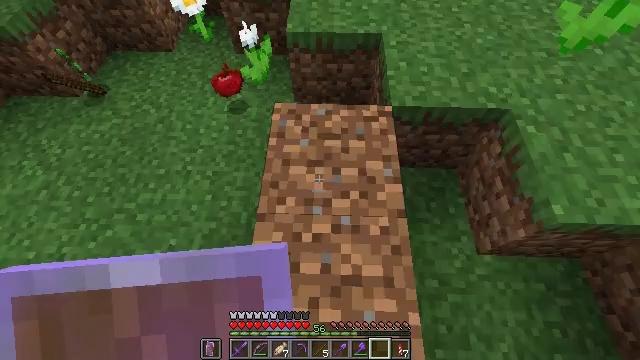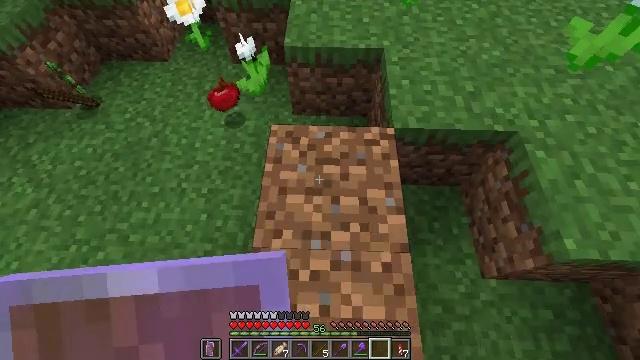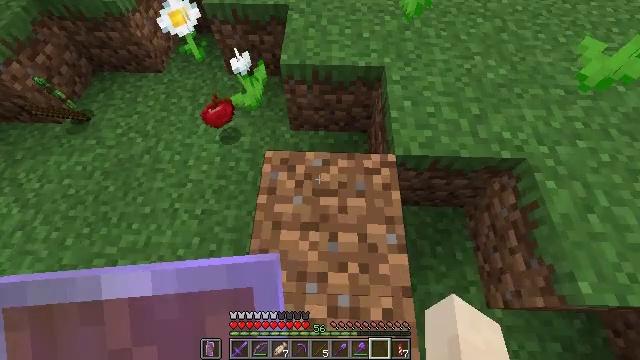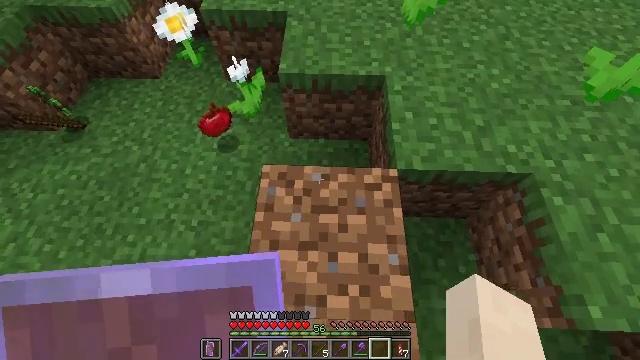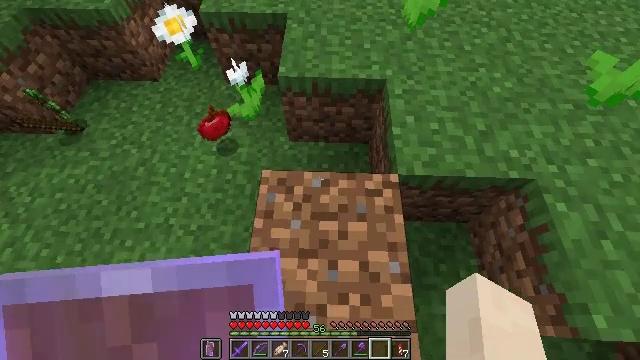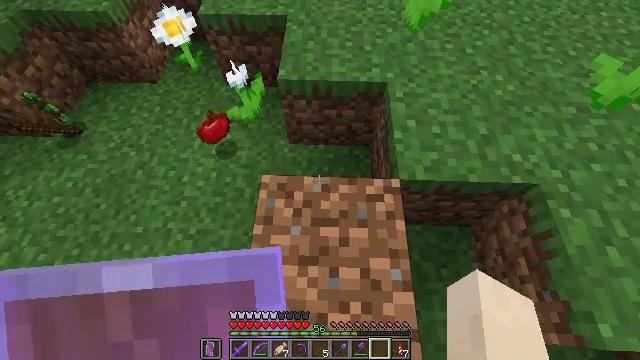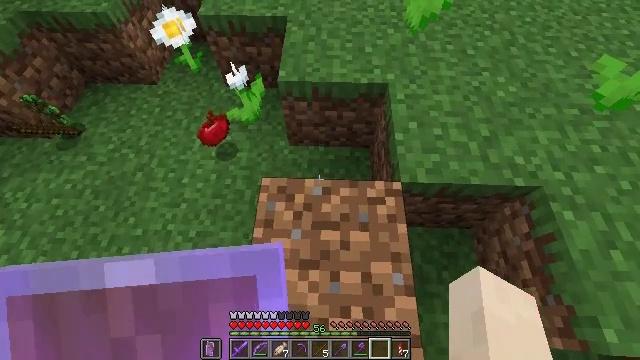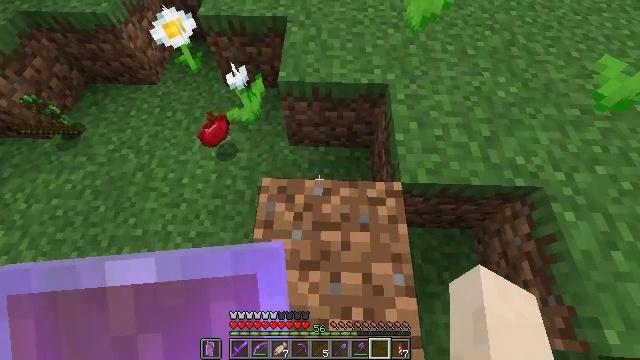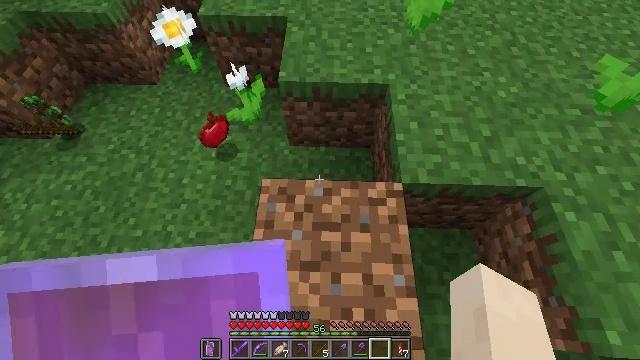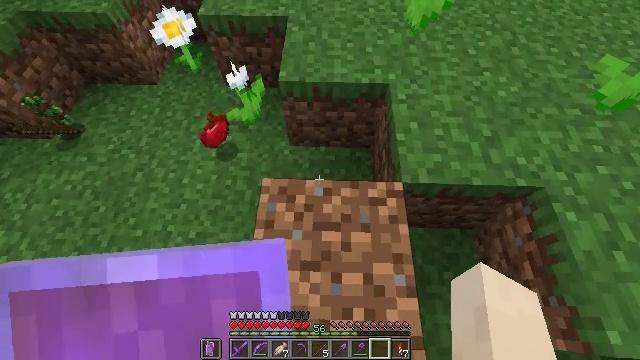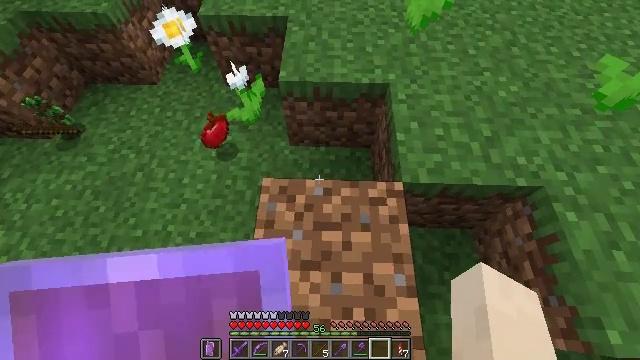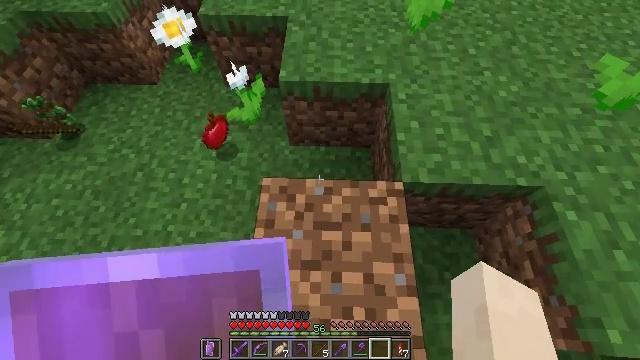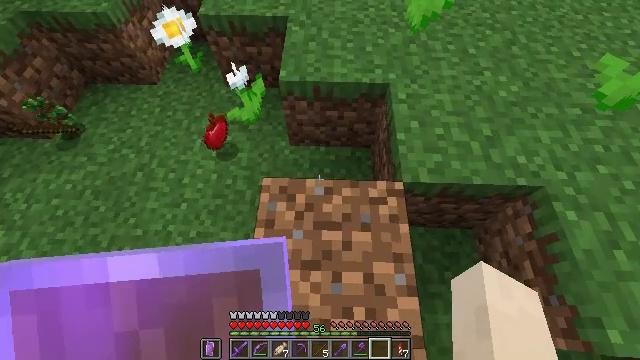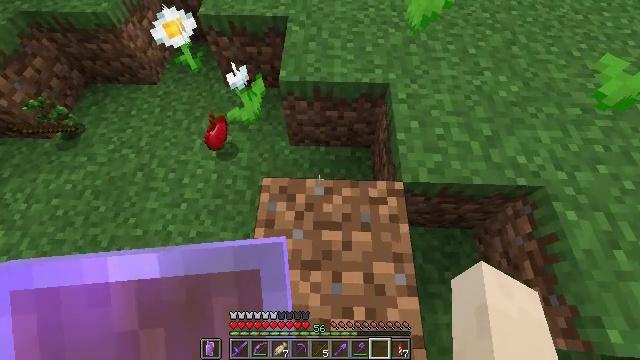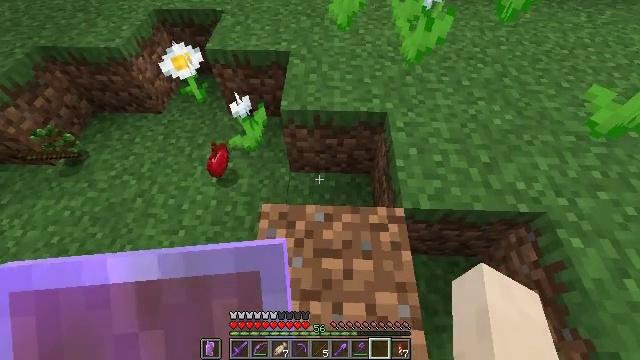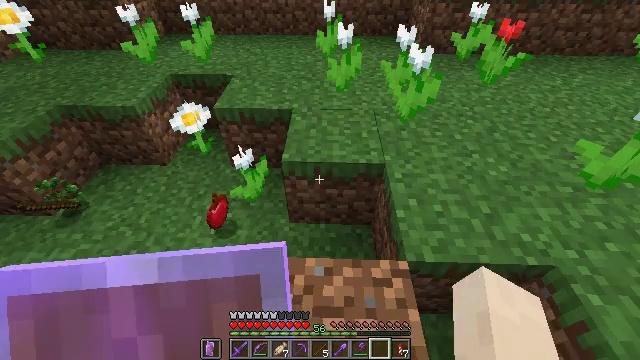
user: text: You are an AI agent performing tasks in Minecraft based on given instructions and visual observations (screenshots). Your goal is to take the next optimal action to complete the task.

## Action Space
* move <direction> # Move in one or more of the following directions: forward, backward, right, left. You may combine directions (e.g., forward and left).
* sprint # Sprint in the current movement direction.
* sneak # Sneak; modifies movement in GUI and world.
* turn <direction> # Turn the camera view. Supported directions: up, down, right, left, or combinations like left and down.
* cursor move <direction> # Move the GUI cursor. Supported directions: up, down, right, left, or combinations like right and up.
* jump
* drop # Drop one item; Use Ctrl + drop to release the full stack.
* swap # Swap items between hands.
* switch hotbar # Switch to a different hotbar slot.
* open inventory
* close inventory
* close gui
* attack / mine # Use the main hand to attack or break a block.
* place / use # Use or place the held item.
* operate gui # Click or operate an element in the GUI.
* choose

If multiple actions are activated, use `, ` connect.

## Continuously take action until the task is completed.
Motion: motion action
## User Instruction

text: Get the pink tulip for decoration.
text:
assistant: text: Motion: move forward
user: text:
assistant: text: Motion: move forward
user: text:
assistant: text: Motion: no_op
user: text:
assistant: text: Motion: no_op
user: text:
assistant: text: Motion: no_op
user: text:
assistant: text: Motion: no_op
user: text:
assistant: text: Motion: no_op
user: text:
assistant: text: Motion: no_op
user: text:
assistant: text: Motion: no_op
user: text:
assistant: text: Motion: no_op
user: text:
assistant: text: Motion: no_op
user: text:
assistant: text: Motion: no_op
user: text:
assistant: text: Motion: no_op
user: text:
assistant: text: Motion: turn up
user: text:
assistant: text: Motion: turn up
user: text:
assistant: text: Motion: turn up
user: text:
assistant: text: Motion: no_op
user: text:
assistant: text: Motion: no_op
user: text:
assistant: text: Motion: no_op
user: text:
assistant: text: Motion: no_op
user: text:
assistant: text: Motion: no_op
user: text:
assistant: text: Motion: no_op
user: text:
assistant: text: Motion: move forward, turn down
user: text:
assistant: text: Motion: move forward, turn down
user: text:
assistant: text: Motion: move forward, turn left and down
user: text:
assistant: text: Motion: move forward, turn left and down
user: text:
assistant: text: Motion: move forward, turn left
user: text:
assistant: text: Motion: turn left
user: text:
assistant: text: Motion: turn left
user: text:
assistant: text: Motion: no_op